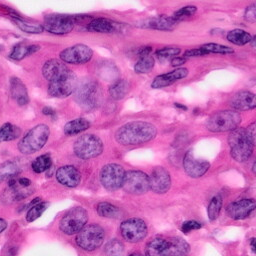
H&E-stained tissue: Pancreatic